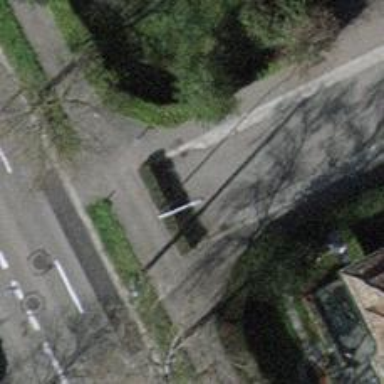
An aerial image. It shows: Turning circle on the road.